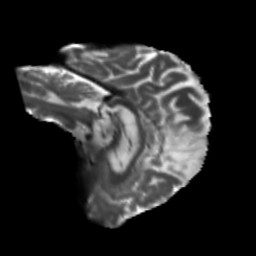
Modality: T2w
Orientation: sagittal
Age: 69
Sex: female
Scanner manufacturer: siemens
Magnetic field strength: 3 T
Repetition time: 5.47 s
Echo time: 0.0854 s